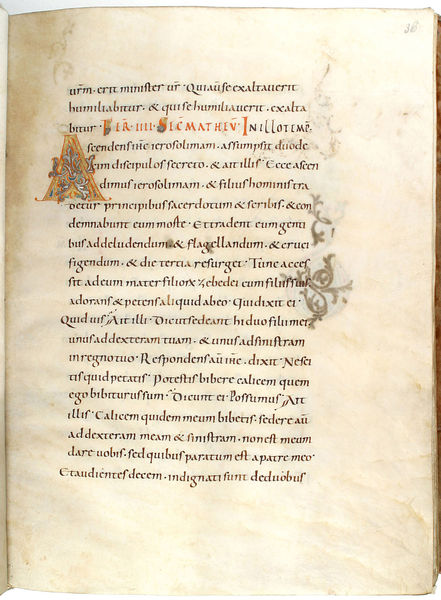
Titel: Gerocodex, Perikopenbuch
Institution: Darmstadt, Hessische Landesbibliothek
Schlagwörter: blau, feder, gelb, grün, rot, alt, schrift, papier, ornamente, foto, buch, druck, seite, text, initiale, buchseite, pergament, wappen, zier, zierde, handschrift, latein, initial, majuskel, manuskript, minuskel, kapital, a, 36, seite 38, bildbuchstaben